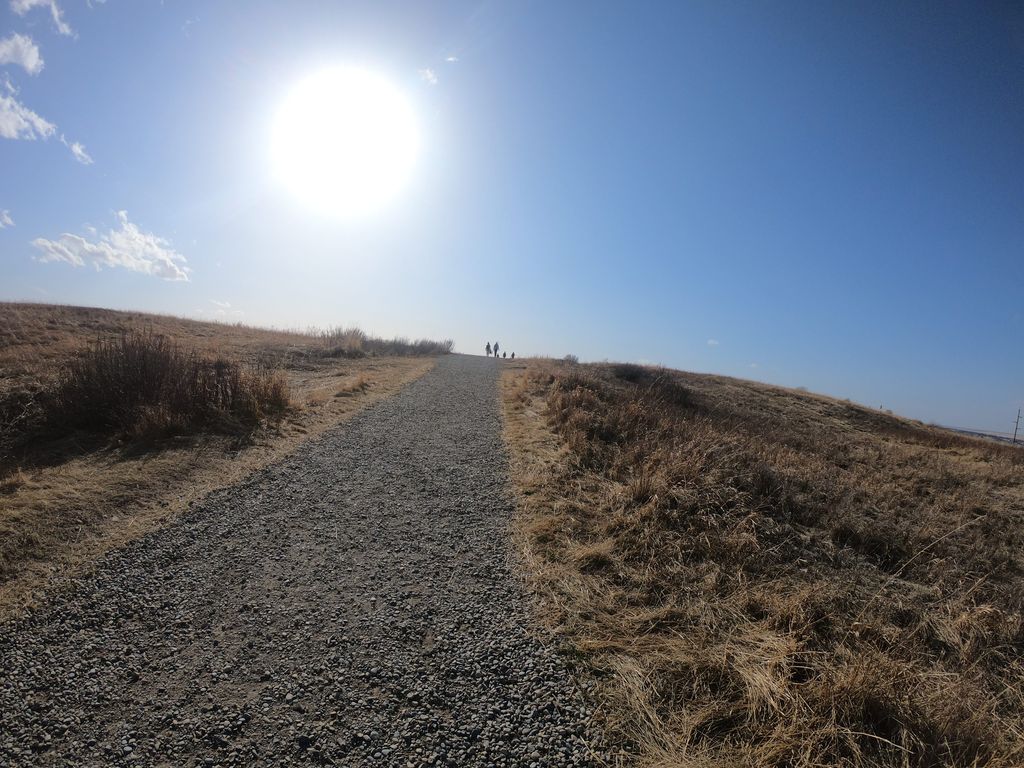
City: calgary